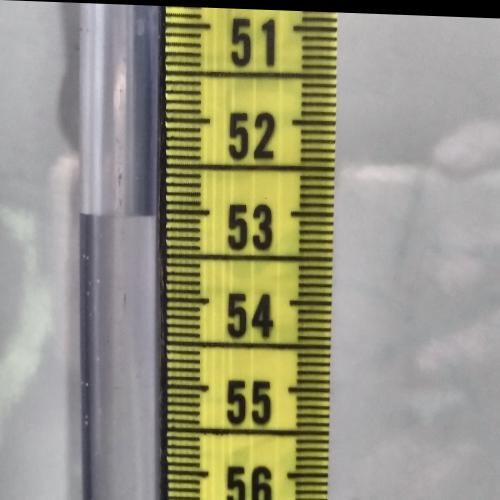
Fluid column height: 53.1 cm